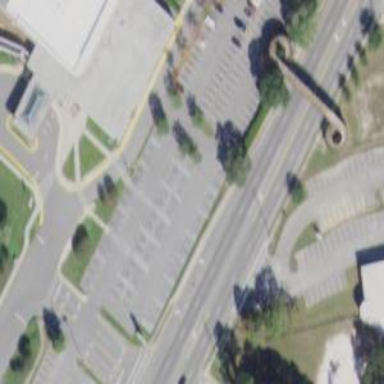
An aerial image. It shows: Parking space.